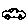
Label: car